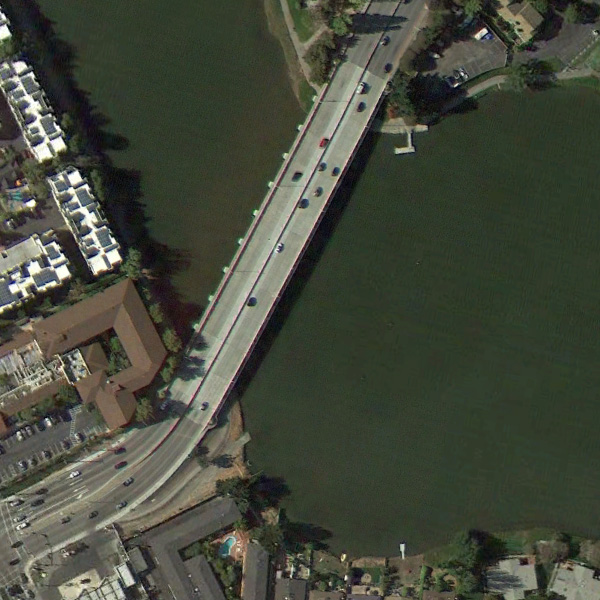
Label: Bridge